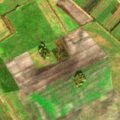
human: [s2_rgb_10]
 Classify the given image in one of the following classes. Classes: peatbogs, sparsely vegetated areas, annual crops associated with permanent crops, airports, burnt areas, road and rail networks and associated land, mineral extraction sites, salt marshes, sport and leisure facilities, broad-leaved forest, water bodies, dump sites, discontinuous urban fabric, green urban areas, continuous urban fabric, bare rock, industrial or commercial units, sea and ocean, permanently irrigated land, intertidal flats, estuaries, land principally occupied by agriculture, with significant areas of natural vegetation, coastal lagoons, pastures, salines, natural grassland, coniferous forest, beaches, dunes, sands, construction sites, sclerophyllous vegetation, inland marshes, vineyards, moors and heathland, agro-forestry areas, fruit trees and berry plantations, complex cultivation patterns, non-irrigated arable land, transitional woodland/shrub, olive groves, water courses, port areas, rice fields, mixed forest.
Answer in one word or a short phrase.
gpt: non-irrigated arable land